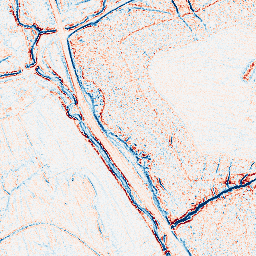
Category: edge_preserving
Decomposition family: anisotropic_diffusion
Decomposition parameters: iterations: 10
kappa: 10
gamma: 0.05
Upsampling method: edge_directed
Upsampling parameters: scale: 2
Upsampling scale: 2